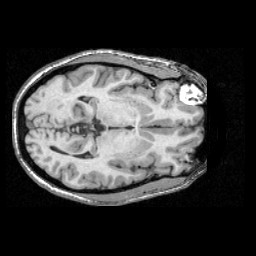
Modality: T1w
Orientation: coronal
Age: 21